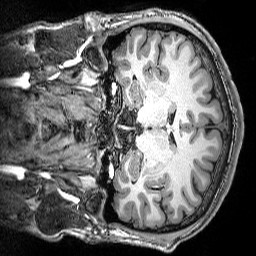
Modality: T1w
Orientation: coronal
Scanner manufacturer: siemens
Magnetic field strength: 3 T
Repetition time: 2.5 s
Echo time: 0.00343 s